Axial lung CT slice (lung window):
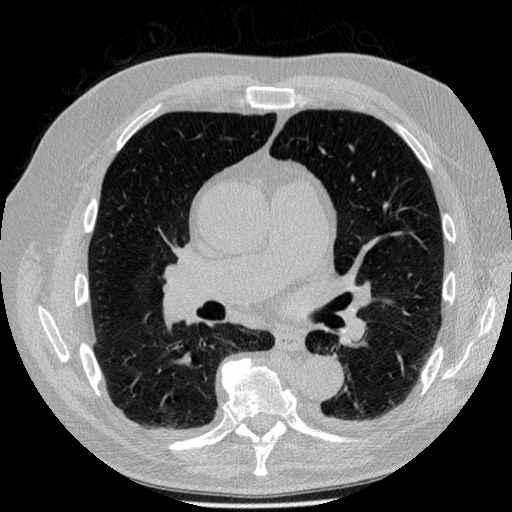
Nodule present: no